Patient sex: M
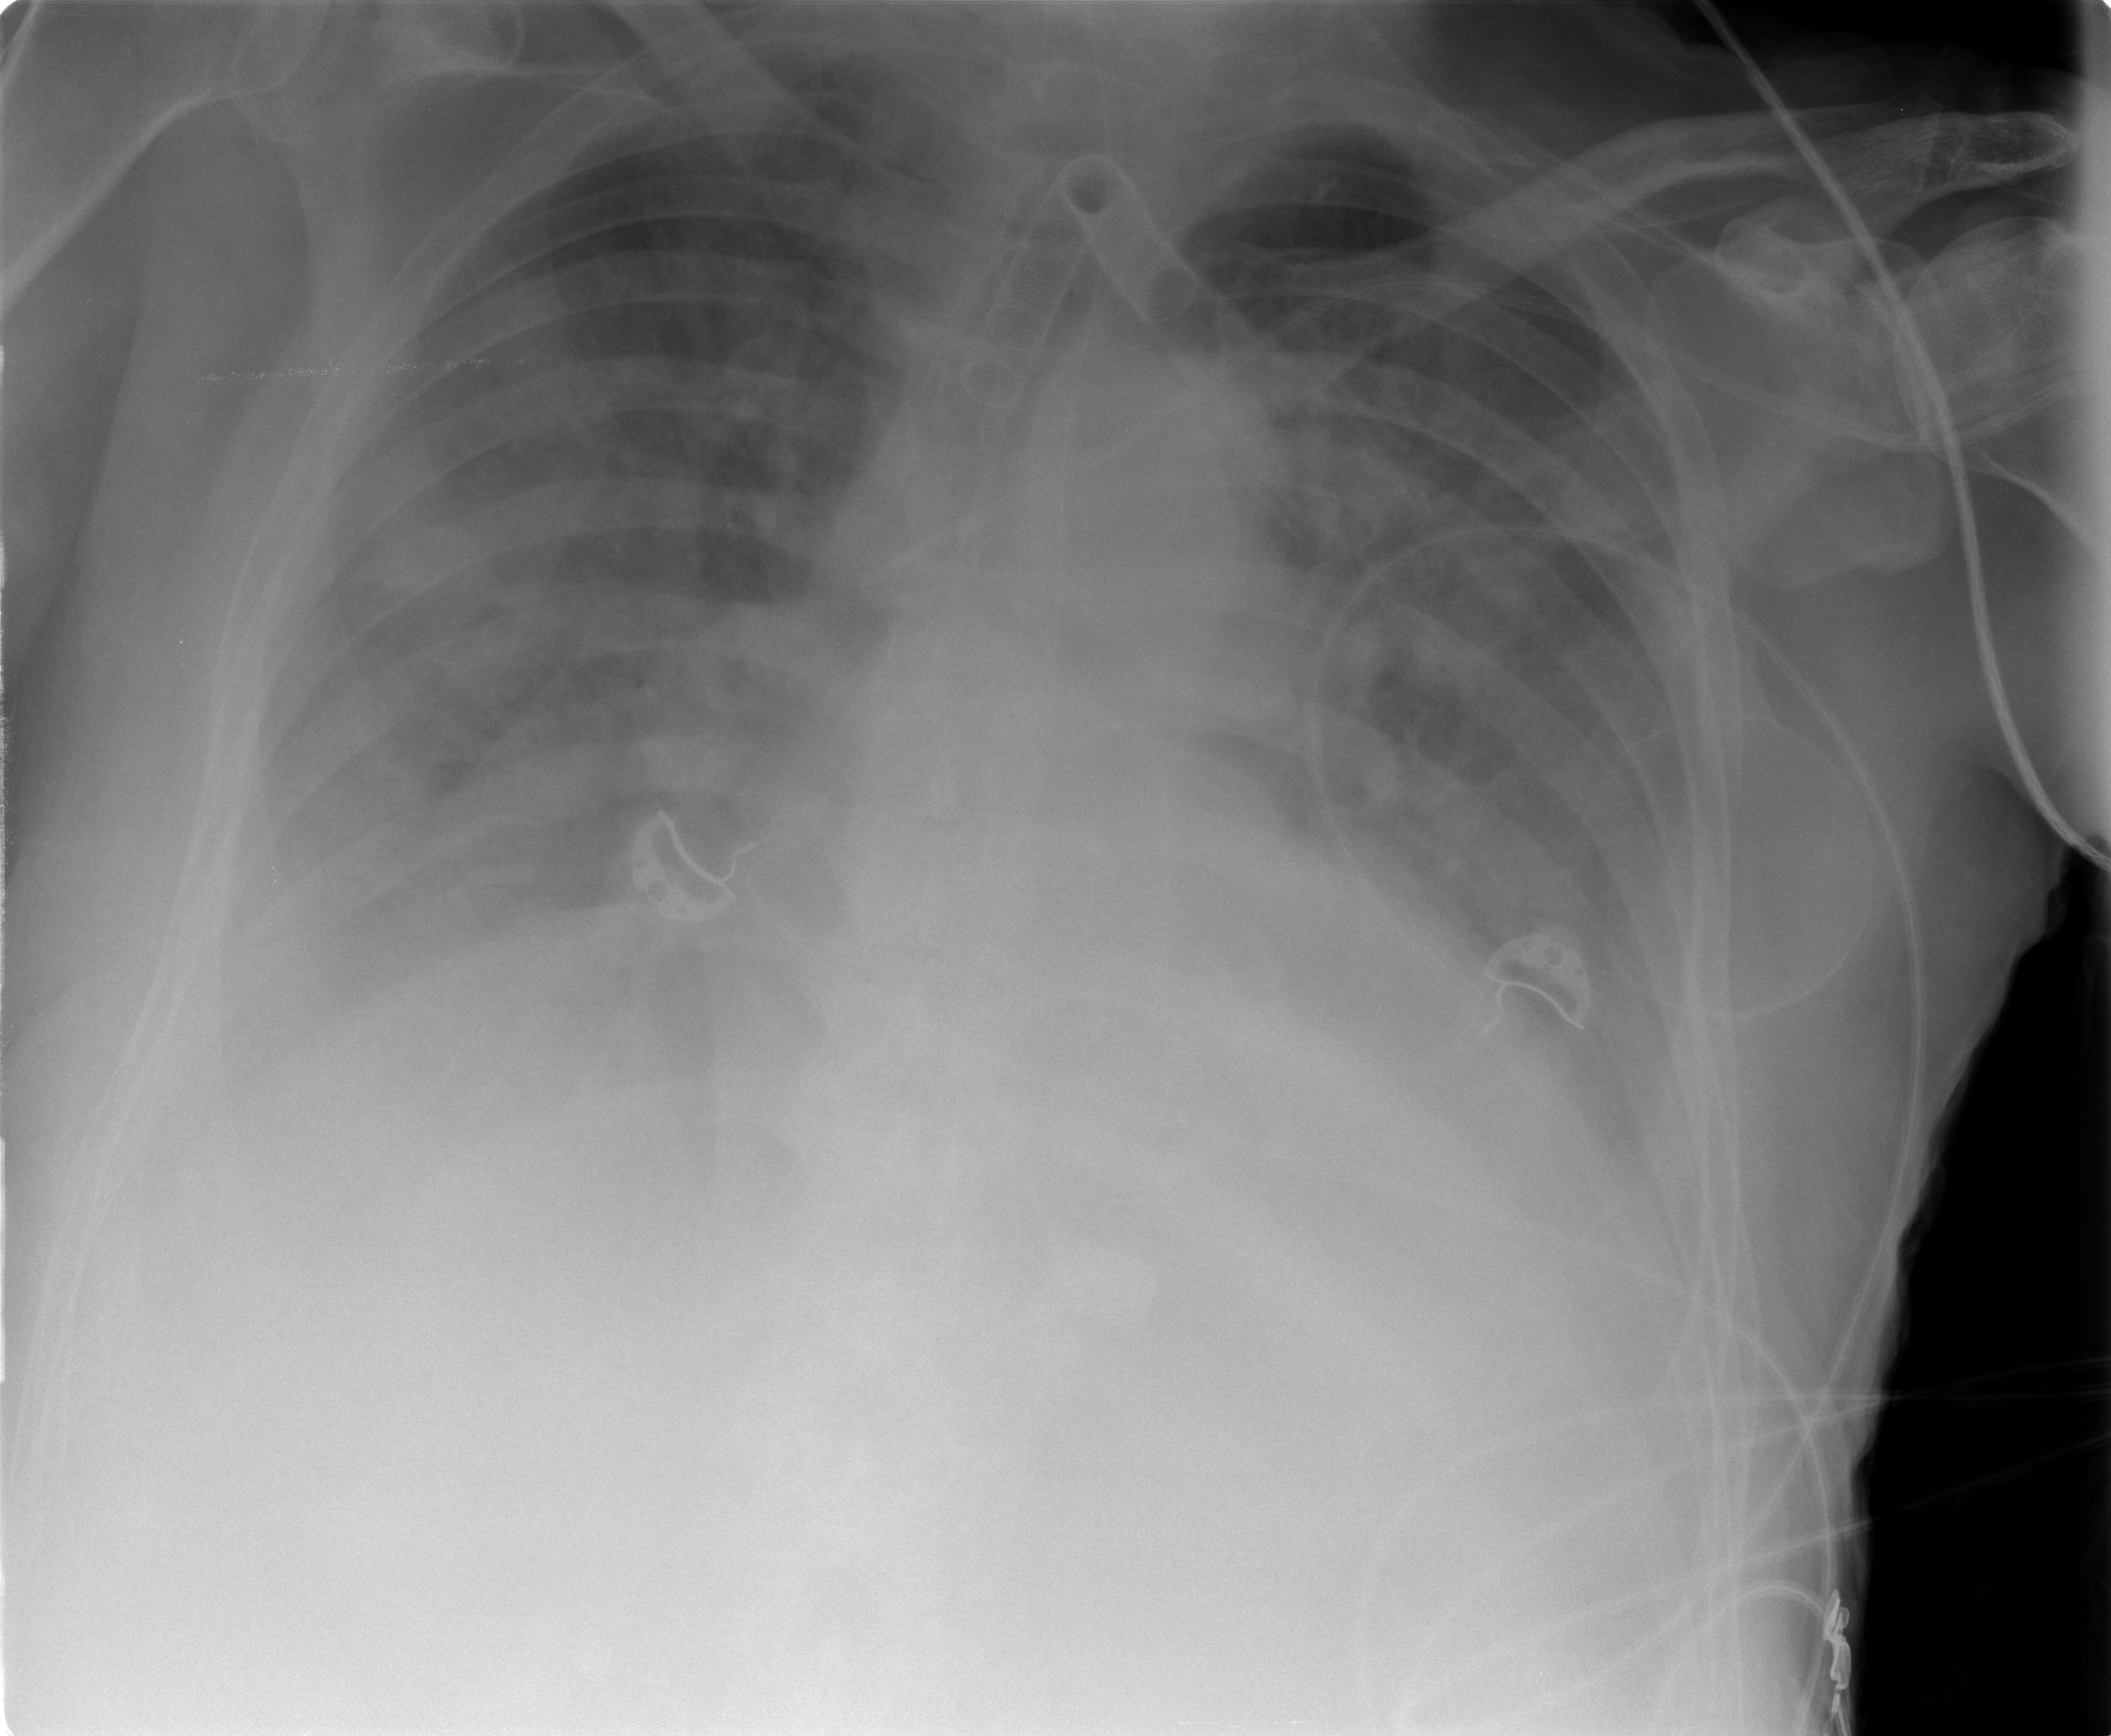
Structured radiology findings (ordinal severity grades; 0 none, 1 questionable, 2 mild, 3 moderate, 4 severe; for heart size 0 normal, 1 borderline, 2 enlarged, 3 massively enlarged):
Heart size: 1
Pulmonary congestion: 2
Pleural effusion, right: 2
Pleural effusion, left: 3
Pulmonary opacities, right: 2
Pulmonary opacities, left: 2
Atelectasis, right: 3
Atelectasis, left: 3